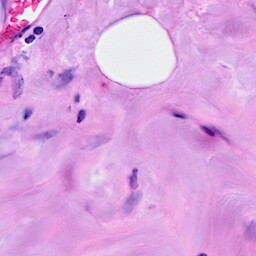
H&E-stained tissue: Breast